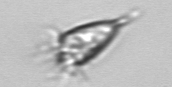
Label: Paratontonia_gracillima